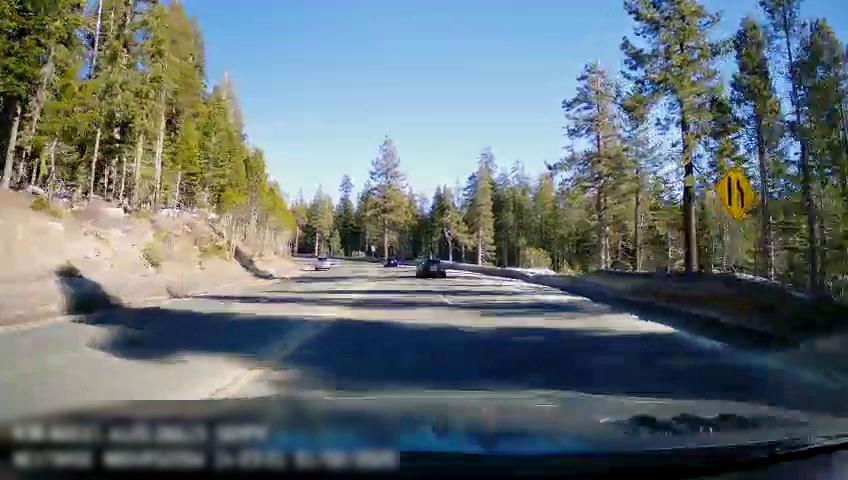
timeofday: Day
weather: Sunny
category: Drivable Space
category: Vehicles | Car
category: Vehicles | Car
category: Vehicles | Car
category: Traffic | Signs